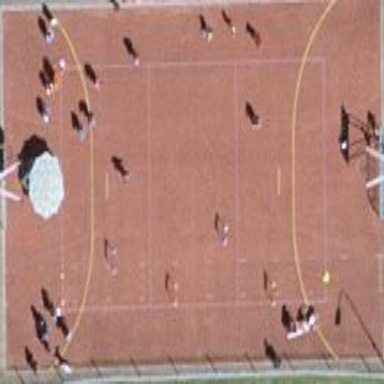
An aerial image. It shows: Multi-sport pitch for leisure activities.